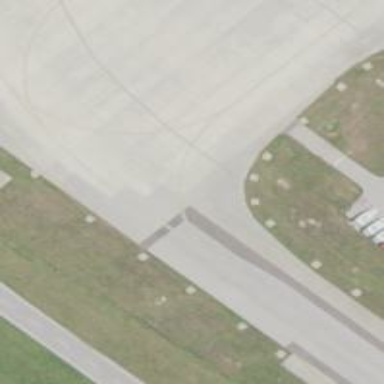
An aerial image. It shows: Image of taxiway at airport.